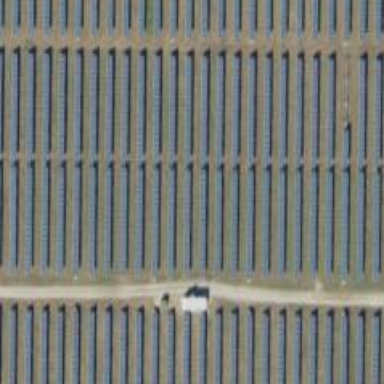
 consisting of solar photovoltaic panels."